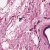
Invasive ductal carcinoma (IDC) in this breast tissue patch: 0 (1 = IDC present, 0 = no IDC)